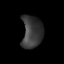
Tissue: lung
Cell type: Epithelial cells
Senescence score: 0.2208
Nuclear area (px): 653
Mean DAPI intensity: 57.276